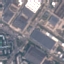
Land use / land cover class: Industrial